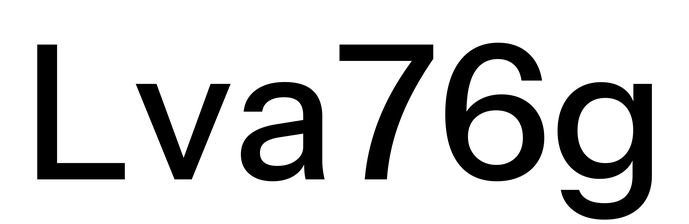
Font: InstrumentSans_Medium